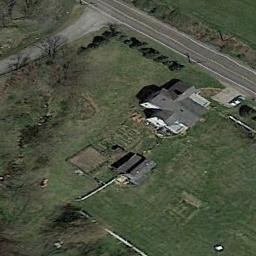
Label: residential